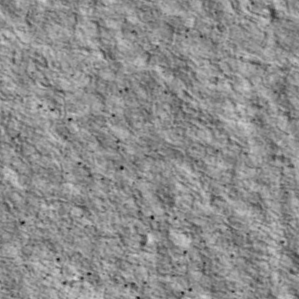
Label: non_frost